Interaction volume radius: 10 \u00c5
Interaction volume height: 10 \u00c5
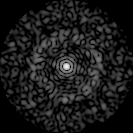
Disorder parameter: 0.8186